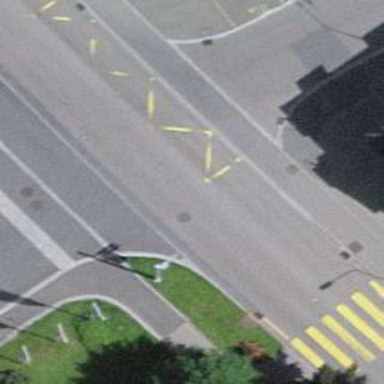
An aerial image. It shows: Public transport stop position.